Interaction volume radius: 10 \u00c5
Interaction volume height: 30 \u00c5
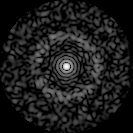
Disorder parameter: 0.8251